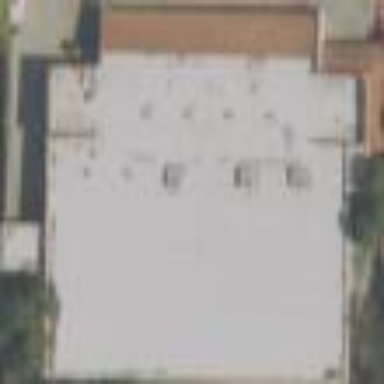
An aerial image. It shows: Retail building housing car repair shop.